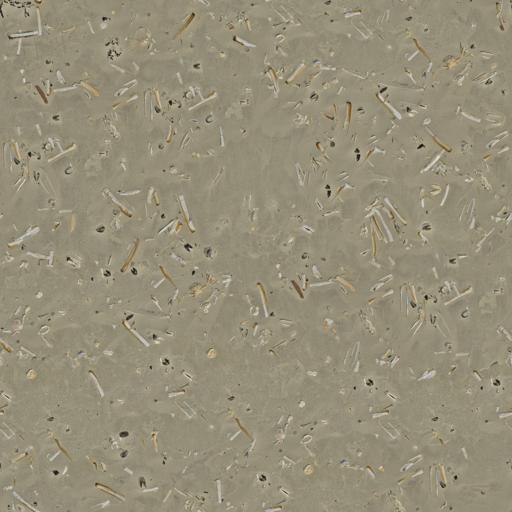
Tags: beach ground sand shell shells